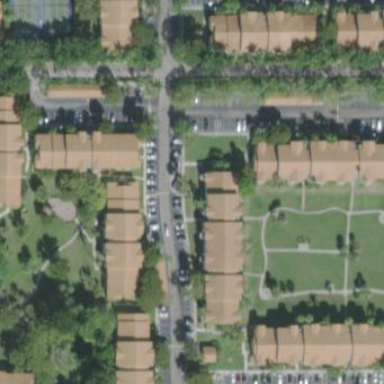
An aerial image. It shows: Condominium within residential area.